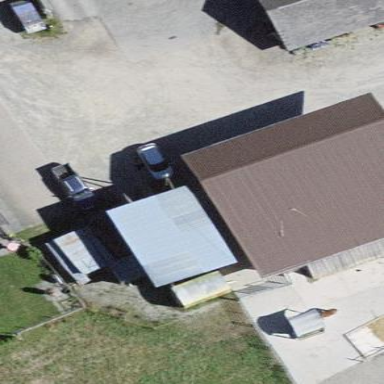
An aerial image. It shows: Barn.